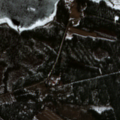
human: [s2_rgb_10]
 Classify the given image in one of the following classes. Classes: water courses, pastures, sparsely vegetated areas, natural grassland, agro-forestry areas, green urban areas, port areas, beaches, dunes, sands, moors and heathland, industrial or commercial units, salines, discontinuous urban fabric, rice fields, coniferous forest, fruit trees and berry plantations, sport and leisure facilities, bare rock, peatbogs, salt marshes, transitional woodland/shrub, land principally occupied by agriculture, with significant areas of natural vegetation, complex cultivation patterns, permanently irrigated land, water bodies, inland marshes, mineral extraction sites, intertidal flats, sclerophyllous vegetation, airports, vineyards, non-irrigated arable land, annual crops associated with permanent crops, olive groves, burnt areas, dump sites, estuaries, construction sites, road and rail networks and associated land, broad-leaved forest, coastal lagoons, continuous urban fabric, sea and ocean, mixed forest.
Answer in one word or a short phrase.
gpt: coniferous forest, transitional woodland/shrub, water bodies